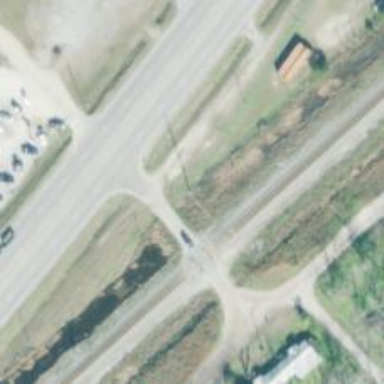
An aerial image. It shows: Power pole.